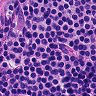
Metastatic tissue present: no